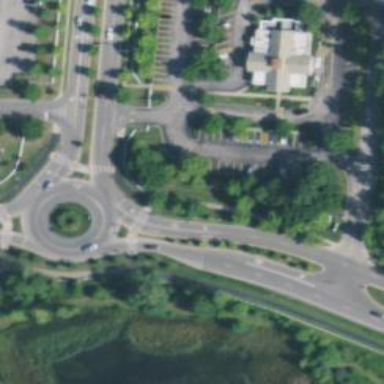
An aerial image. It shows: Marked crossing on cycleway.